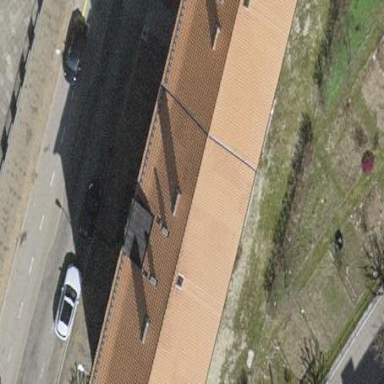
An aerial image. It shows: Hipped-roof building with apartments.